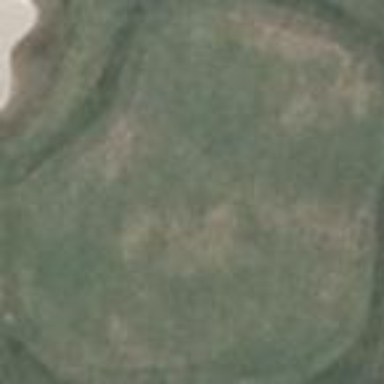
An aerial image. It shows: Golf green.